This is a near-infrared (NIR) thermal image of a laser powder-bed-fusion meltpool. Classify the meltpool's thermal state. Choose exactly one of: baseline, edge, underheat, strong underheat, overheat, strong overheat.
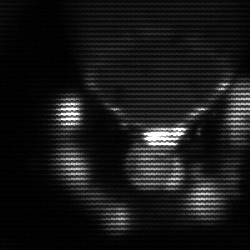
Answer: edge